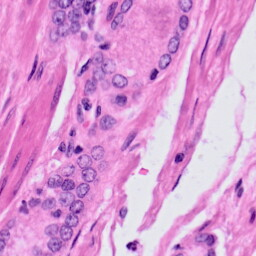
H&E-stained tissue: Prostate